Question: I have a rather large JSON file with a complete list of Airports and their respective information (46000 lines total).
I want to be able to check if the JSON file contains an ICAO and then return in a variable the Airport Name.
Ideally something like this (just as an example)
'''
if ($jsonFile contains $icao) {
$airportName = airport_name of $icao;
} else {
echo 'Sorry, that ICAO could not be found';
}
'''
### JSON extract:
'''
[
{
"complete_location": "Anaa, Tuamotus, French Polynesia",
"iata_code": "AAA",
"city": "Anaa",
"icao_code": "NTGA",
"country": " French Polynesia",
"airport_name": "Anaa Airport"
},
{
"complete_location": "Arrabury, Queensland, Australia",
"iata_code": "AAB",
"city": "Arrabury",
"icao_code": "YARY",
"country": " Australia",
"airport_name": "Arrabury Airport"
},
{
"complete_location": "El Arish, Egypt",
"iata_code": "AAC",
"city": "El Arish",
"icao_code": "HEAR",
"country": " Egypt",
"airport_name": "El Arish International Airport"
},
'''
## Example:
If I entered the ICAO 'YARY' I would get returned the airport name 'Arrabury Airport'
## Personal attempts:
I have so far managed to print all the json data in a webpage as such:

### Using the following code:
'''
<?php
// The JSON file location
$JSONdatas = file_get_contents('icao/datas/city_airport_codes.json');
$ARRAYdatas = json_decode($JSONdatas);
?>
<div>
<div>
<table>
<thead>
<tr>
<th width="200">IATA Codes</th>
<th width="200">ICAO Codes</th>
<th width="200">Airport Names</th>
<th>Locations</th>
<th width="150">Cities</th>
<th width="150">Countries</th>
</tr>
</thead>
<tbody>
<?php
$rows = '';
foreach($ARRAYdatas as $key => $airport)
{
$rows .= '
<tr>
<td>'.$airport->iata_code.'</td>
<td>'.$airport->icao_code.'</td>
<td>'.$airport->airport_name.'</td>
<td>'.$airport->complete_location.'</td>
<td>'.$airport->city.'</td>
<td>'.$airport->country.'</td>
</tr>
';
}
echo $rows;
?>
</tbody>
</table>
</div>
</div>
'''
But I'm not sure where to go from here!
Thanks.
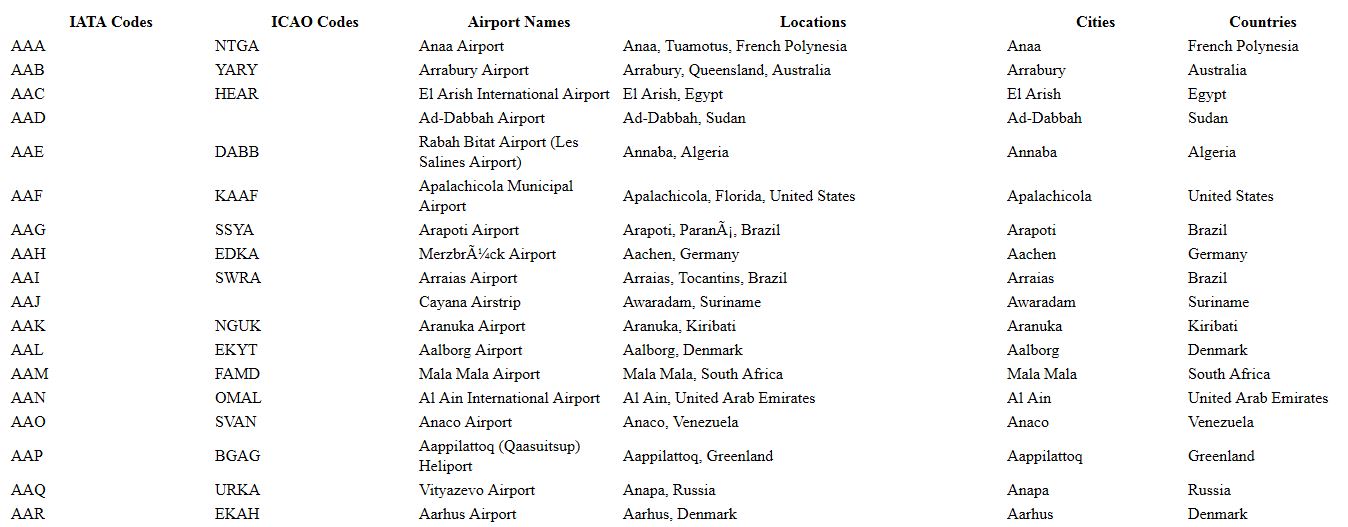
Answer: Here is my solution:
'''
$condition = 'YARY';
$airports = array_filter($ARRAYdatas, function($item) use(&$condition) {
return isset($item->icao_code) && $item->icao_code == $condition;
});
$airport = array_pop($airports);
$airportName = $airport ? $airport->airport_name : '';
'''
There may be a more elegant or faster solution, but I think this way it's really easy to achieve your goal.